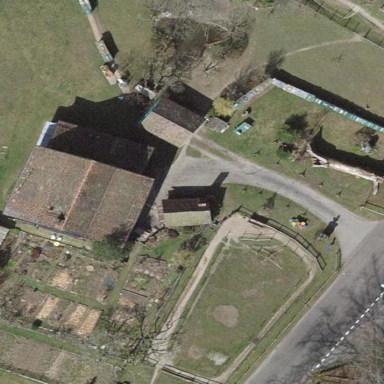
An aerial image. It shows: Farmyard area.